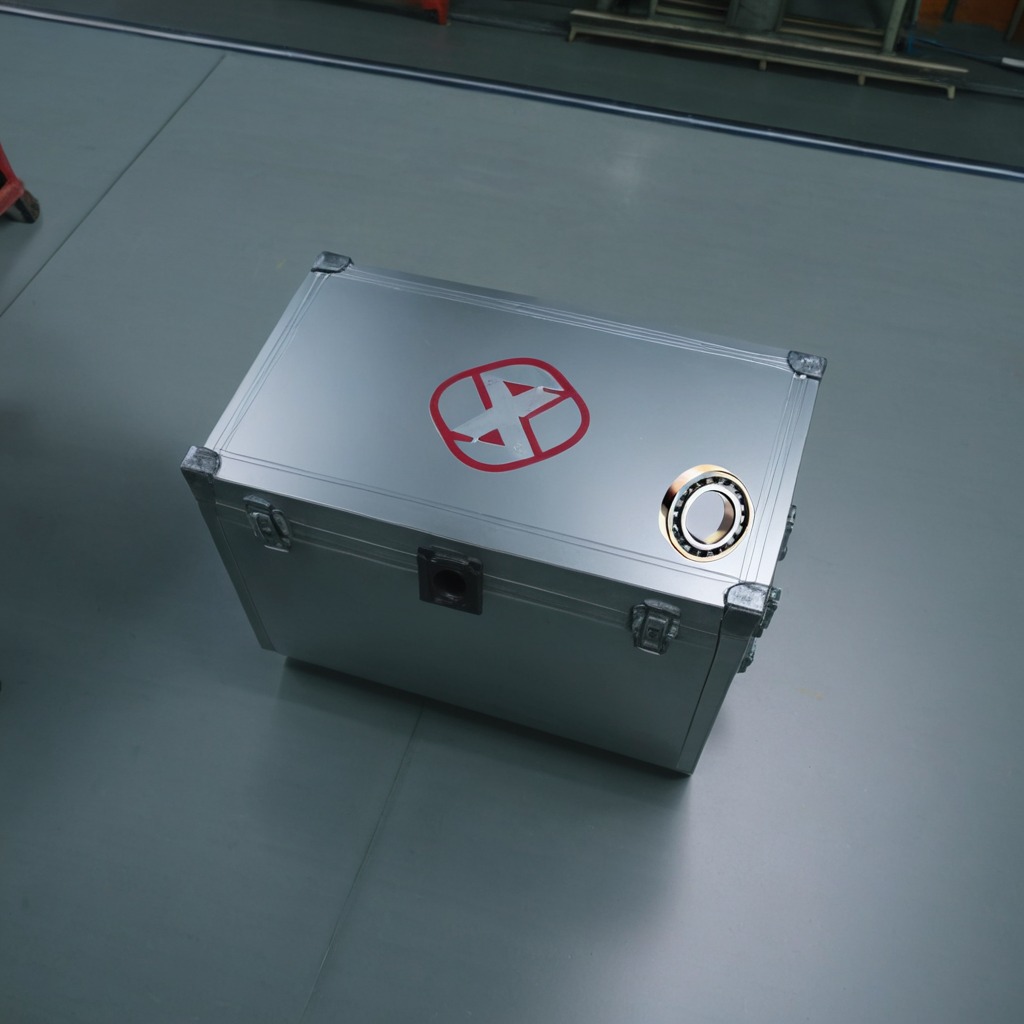
A metal ball bearing is lying on the toolbox surface in an airplane hangar workshop 8K.